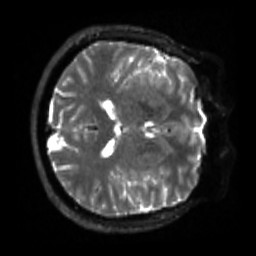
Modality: sbref
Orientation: axial
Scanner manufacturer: siemens
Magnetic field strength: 3 T
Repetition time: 4 s
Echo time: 0.0594 s